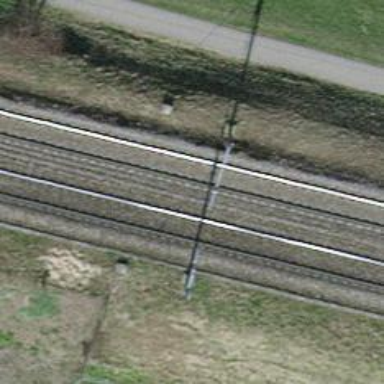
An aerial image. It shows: Railway milestone.